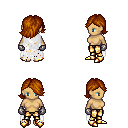
a pixel art fantasy rpg character, female body template, human, tanned skin, white tattered cape, gold greaves, brunette swoop hairstyle, metal gloves, gold boots, four views (front, back, left, right), 2x2 character sprite sheet, small pixel art, hard edges, no anti-aliasing